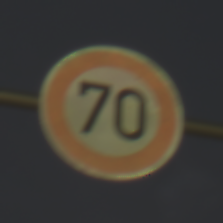
Verkehrszeichen: Geschwindigkeit70
Umgebung: Outdoor, Urban
Tageszeit: Night
Wetter: PartlyCloudy
Licht: Artificial
Jahreszeit: NotSpecified
Kontrast: HighContrast